Question: I am having trouble finding the local names for custom fields. I tried to use the PSI custom fields service, but no luck. It seems to just get the enterprise fields. I'm really not sure where it is hiding the local names.
I am able to get the custom fields from the ReadProjectDataSet call, but it does not contain the names of the custom fields.
here is my code, which I think was copied from the projtool sample:
'''
public static SvcCustomFields.CustomFieldDataSet ReadCustomFields( )
{
CheckAccess();
using (var scope = new OperationContextScope(projectClient.InnerChannel))
{
ProjectAuthentication.UseCorrectHeaders(isImpersonated);
return customFieldsClient.ReadCustomFields(string.Empty, false);
}
}
'''
here is a screenshot of how it is appearing project desktop:

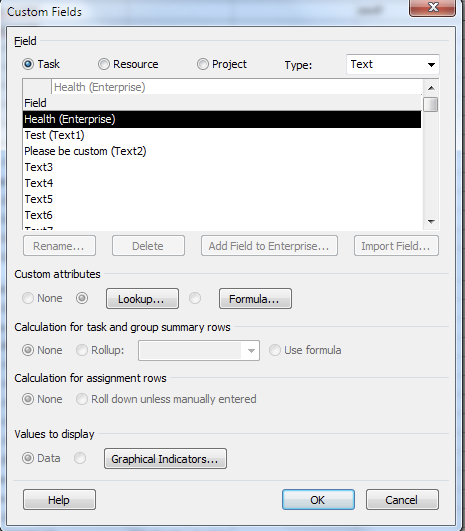
Answer: The code is like this:
'''
CustomFieldDataSet cfDS = new CustomFieldDataSet();
PSLibrary.Filter cfFilter = new Microsoft.Office.Project.Server.Library.Filter();
cfFilter.FilterTableName = cfDS.CustomFields.TableName;
cfFilter.Fields.Add(new PSLibrary.Filter.Field(cfDS.CustomFields.TableName, cfDS.CustomFields.MD_PROP_NAMEColumn.ColumnName));
cfFilter.Fields.Add(new PSLibrary.Filter.Field(cfDS.CustomFields.TableName, cfDS.CustomFields.MD_PROP_IDColumn.ColumnName));
cfFilter.Fields.Add(new PSLibrary.Filter.Field(cfDS.CustomFields.TableName, cfDS.CustomFields.MD_PROP_UIDColumn.ColumnName));
cfFilter.Fields.Add(new PSLibrary.Filter.Field(cfDS.CustomFields.TableName, cfDS.CustomFields.MD_LOOKUP_TABLE_UIDColumn.ColumnName));
cfFilter.Fields.Add(new PSLibrary.Filter.Field(cfDS.CustomFields.TableName, cfDS.CustomFields.MD_PROP_TYPE_ENUMColumn.ColumnName));
cfDS = ReadCustomFields(cfFilter.GetXml(), false);
'''
The sample was written as addition to CustomFieldsClient. It reads Name of a custom field, ID, UID, UID of Lookup table and Type of the field.
But it only reads name of the fields. There are user defined labels for the fields and the labels are defined in Project Pro and stored in Table definitions which are available through Project Pro only.